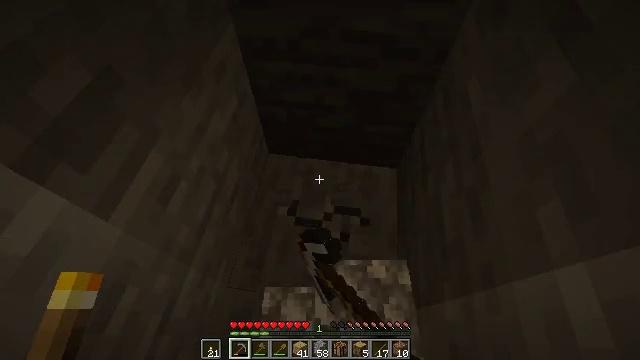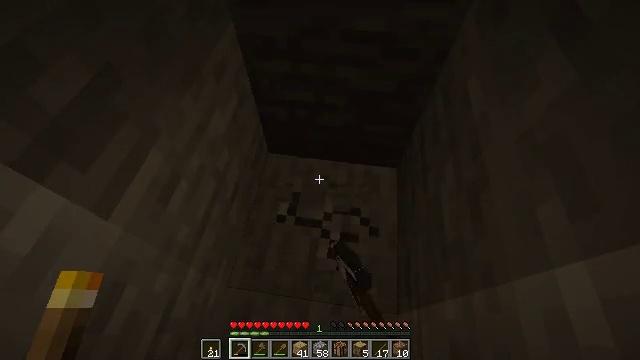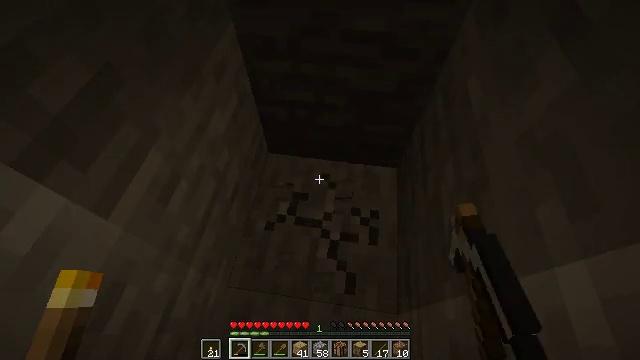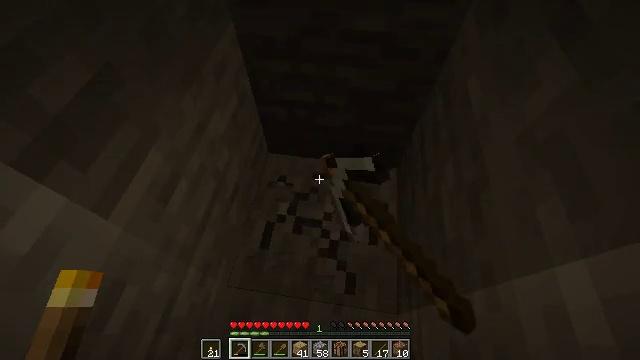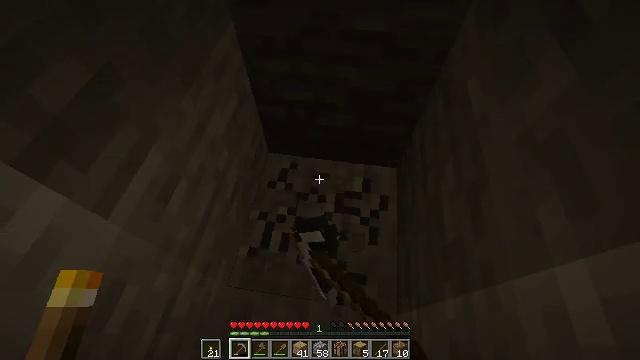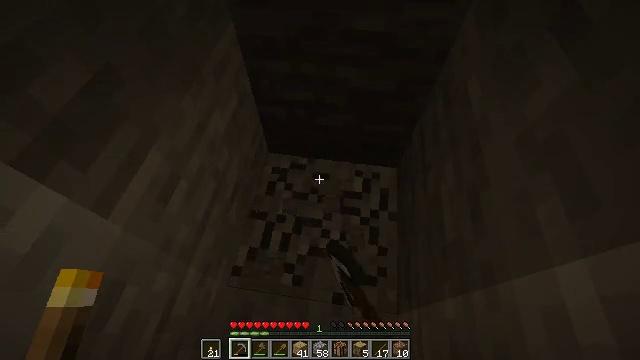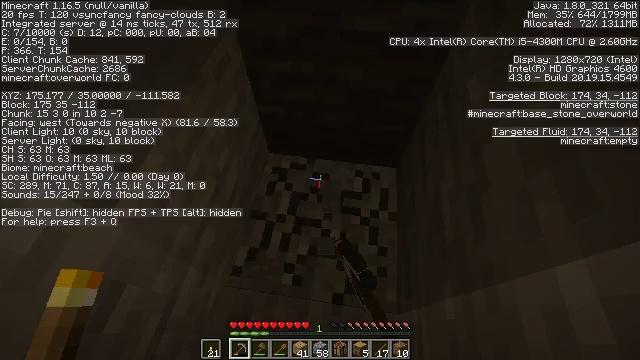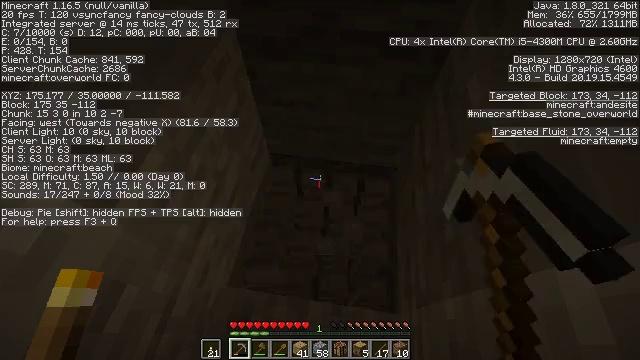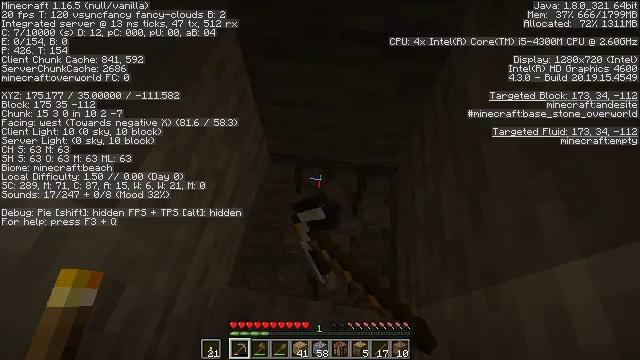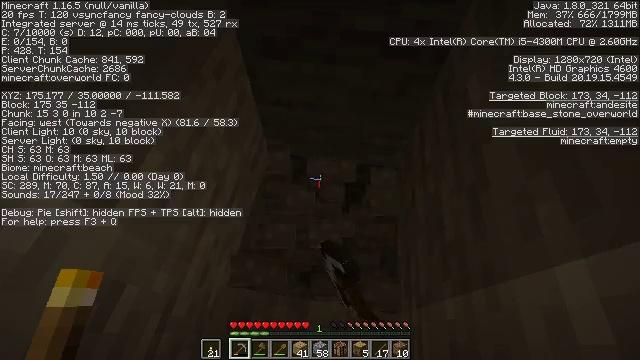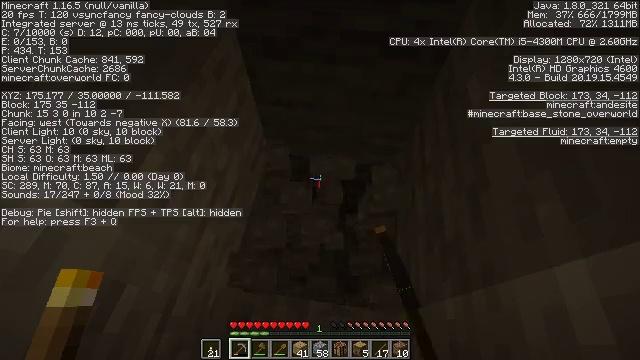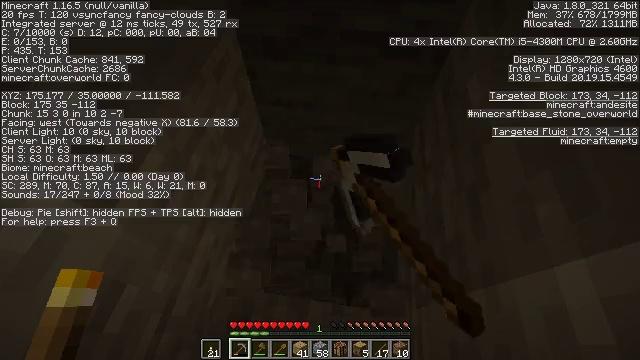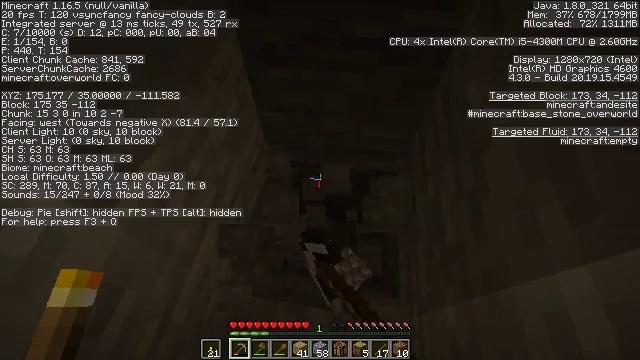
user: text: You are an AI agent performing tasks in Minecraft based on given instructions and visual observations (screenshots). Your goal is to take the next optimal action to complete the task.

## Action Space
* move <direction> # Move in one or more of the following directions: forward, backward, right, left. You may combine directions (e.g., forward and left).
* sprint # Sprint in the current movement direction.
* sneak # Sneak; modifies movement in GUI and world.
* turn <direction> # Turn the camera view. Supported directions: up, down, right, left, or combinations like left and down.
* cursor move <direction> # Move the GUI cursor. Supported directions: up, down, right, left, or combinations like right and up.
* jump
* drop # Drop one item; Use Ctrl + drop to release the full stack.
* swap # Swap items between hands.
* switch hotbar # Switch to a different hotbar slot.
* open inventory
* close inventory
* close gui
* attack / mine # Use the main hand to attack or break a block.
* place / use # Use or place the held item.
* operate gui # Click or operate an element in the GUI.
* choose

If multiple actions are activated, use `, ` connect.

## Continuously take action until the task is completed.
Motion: motion action
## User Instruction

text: Gather stone by using a pickaxe.
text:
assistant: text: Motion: attack / mine
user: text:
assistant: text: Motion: attack / mine
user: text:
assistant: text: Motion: attack / mine
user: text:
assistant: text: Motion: attack / mine
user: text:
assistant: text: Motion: attack / mine
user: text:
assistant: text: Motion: attack / mine
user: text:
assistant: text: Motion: attack / mine
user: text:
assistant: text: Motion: attack / mine
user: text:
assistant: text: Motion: attack / mine
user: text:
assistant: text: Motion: attack / mine
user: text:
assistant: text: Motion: attack / mine
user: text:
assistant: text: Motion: turn up, attack / mine
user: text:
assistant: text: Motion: attack / mine